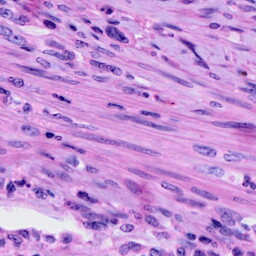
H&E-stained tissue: Cervix